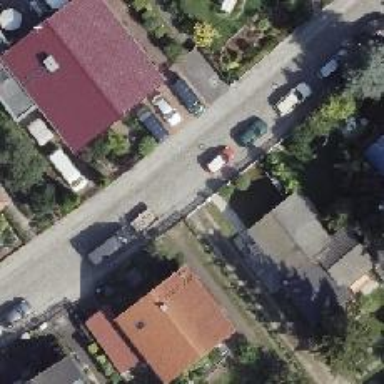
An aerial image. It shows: Residential road with sidewalk on the left side.